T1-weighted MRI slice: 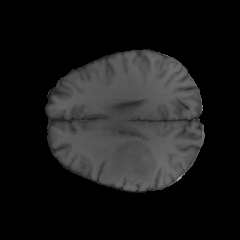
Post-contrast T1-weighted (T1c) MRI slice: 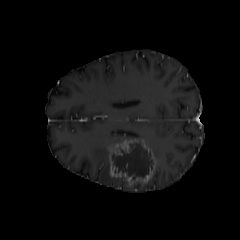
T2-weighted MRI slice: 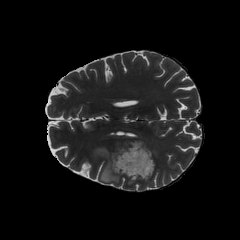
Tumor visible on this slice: yes